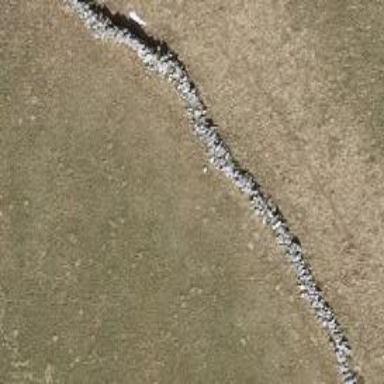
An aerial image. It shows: Wall barrier.